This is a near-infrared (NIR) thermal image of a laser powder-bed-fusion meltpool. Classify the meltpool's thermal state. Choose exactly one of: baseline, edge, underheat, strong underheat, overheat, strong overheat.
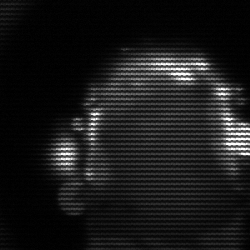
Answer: baseline